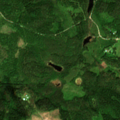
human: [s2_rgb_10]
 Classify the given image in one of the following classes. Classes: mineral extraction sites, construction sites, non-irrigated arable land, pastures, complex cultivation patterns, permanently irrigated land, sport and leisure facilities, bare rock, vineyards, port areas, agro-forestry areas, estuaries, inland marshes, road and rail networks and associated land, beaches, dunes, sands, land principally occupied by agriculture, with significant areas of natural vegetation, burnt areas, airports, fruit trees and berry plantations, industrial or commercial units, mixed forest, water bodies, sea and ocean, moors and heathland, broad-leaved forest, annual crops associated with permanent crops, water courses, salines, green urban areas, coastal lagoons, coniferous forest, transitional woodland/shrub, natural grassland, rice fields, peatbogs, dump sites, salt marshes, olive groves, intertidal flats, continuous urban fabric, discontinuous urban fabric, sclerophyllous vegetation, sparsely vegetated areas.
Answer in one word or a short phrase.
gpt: coniferous forest, mixed forest